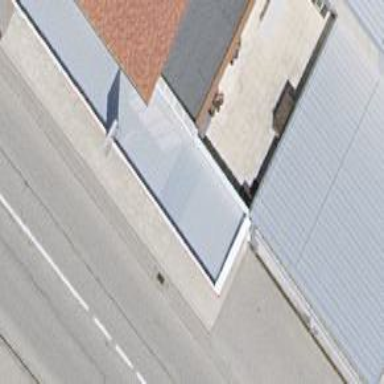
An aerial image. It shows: Building with white roof and red walls.